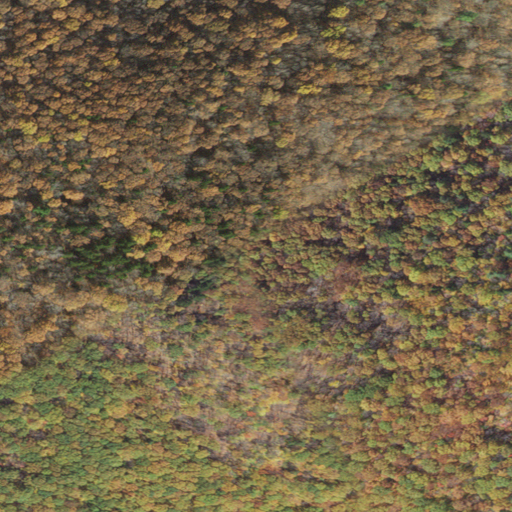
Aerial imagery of mountain in New Hampshire named Hodgeman Hill containing deciduous forest and mixed forest